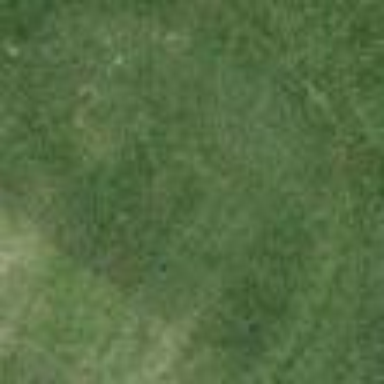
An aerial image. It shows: Golf tee area with grass surface.